Question: First I don't know what a good title for this question
Example
On 'postid' and 'wordid' I can click and it will go to another table.
I want to know what code to make data in phpmyadmin can be click and link to related table?
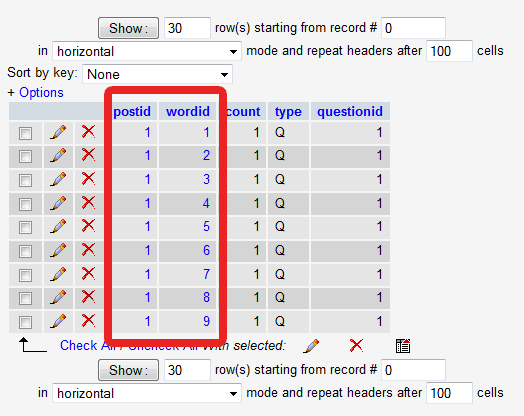
Answer: that are just foreign keys and will let you know which table has this key so that it will be easy for end user (developer) to know yes this field has the relationship with this field of this table.